Question: Issue that I have is that whenever I try to change from Menu fragment in the navigation drawer to Contacto fragment, it stays in the same page with both pageviewer and listview including a large text I added in 'lay_contactofragment.xml' to differentiate both fragments.
Here are some screenshots of what happens when I click on both fragment in navigation drawer:

'''
String[] categoria = {
"Jeans"
};
int[] imagenes = {
R.drawable.veroxjeans1,
R.drawable.veroxjeans2,
R.drawable.veroxjeans3,
R.drawable.veroxjeans4,
R.drawable.veroxjeans5,
R.drawable.veroxjeans6,
R.drawable.veroxjeans7
};
SectionsPagerAdapter mSectionsPagerAdapter;
ViewPager mViewPager;
@Override
protected void onCreate(Bundle savedInstanceState) {
super.onCreate(savedInstanceState);
setContentView(R.layout.activity_main);
/*texto = (TextView) findViewById(R.id.texto);*/
mTitle = mDrawerTitle = getTitle();
// load slide menu items
navMenuTitles = getResources().getStringArray(R.array.nav_drawer_items);
// nav drawer icons from resources
navMenuIcons = getResources()
.obtainTypedArray(R.array.nav_drawer_icons);
mDrawerLayout = (DrawerLayout) findViewById(R.id.drawer_layout);
mDrawerList = (ListView) findViewById(R.id.list_slidermenu);
navDrawerItems = new ArrayList<NavDrawerItem>();
// agregar un nuevo item al menu deslizante
// Menu
navDrawerItems.add(new NavDrawerItem(navMenuTitles[0], navMenuIcons.getResourceId(0, -1)));
// Contacto
navDrawerItems.add(new NavDrawerItem(navMenuTitles[1], navMenuIcons.getResourceId(1, -1)));
// Catologo
//navDrawerItems.add(new NavDrawerItem(navMenuTitles[2], navMenuIcons.getResourceId(2, -1), true, "Estrenos"));
// old Contacto (Pedidos)
//navDrawerItems.add(new NavDrawerItem(navMenuTitles[3], navMenuIcons.getResourceId(3, -1)));
// Recycle the typed array
navMenuIcons.recycle();
mDrawerList.setOnItemClickListener(new SlideMenuClickListener());
// setting the nav drawer list adapter
adapter = new NavDrawerListAdapter(getApplicationContext(),
navDrawerItems);
mDrawerList.setAdapter(adapter);
// enabling action bar app icon and behaving it as toggle button
getSupportActionBar().setDisplayHomeAsUpEnabled(true);
getSupportActionBar().setHomeButtonEnabled(true);
mDrawerToggle = new ActionBarDrawerToggle(this, mDrawerLayout,
R.drawable.ic_drawer, //nav menu toggle icon
R.string.app_name, // nav drawer open - description for accessibility
R.string.app_name // nav drawer close - description for accessibility
) {
public void onDrawerClosed(View view) {
getSupportActionBar().setTitle(mTitle);
// calling onPrepareOptionsMenu() to show action bar icons
invalidateOptionsMenu();
}
public void onDrawerOpened(View drawerView) {
getSupportActionBar().setTitle(mDrawerTitle);
// calling onPrepareOptionsMenu() to hide action bar icons
invalidateOptionsMenu();
}
};
mDrawerLayout.setDrawerListener(mDrawerToggle);
if (savedInstanceState == null) {
// on first time display view for first nav item
displayView(0);
}
//lista
ListView lista = (ListView) findViewById(R.id.listView1);
ArrayAdapter adapter = new ArrayAdapter(this, android.R.layout.simple_list_item_1, categoria );
lista.setAdapter(adapter);
//galeria de imagenes
mSectionsPagerAdapter = new SectionsPagerAdapter(getSupportFragmentManager());
mViewPager = (ViewPager) findViewById(R.id.pager);
mSectionsPagerAdapter.addfragments(PlaceholderFragment.newInstance(imagenes[0]));
mSectionsPagerAdapter.addfragments(PlaceholderFragment.newInstance(imagenes[1]));
mSectionsPagerAdapter.addfragments(PlaceholderFragment.newInstance(imagenes[2]));
mSectionsPagerAdapter.addfragments(PlaceholderFragment.newInstance(imagenes[3]));
mSectionsPagerAdapter.addfragments(PlaceholderFragment.newInstance(imagenes[4]));
mSectionsPagerAdapter.addfragments(PlaceholderFragment.newInstance(imagenes[5]));
mSectionsPagerAdapter.addfragments(PlaceholderFragment.newInstance(imagenes[6]));
mViewPager.setAdapter(mSectionsPagerAdapter);
}
public class SectionsPagerAdapter extends FragmentPagerAdapter {
List<Fragment> fragmentos;
public SectionsPagerAdapter(FragmentManager fm) {
super(fm);
fragmentos = new ArrayList<Fragment>();
}
public void addfragments(Fragment xfragment){
fragmentos.add(xfragment);
}
@Override
public Fragment getItem(int position) {
return fragmentos.get(position);
}
@Override
public int getCount() {
return fragmentos.size();
}
}
public static class PlaceholderFragment extends Fragment {
private static final String ARG_IMAGE = "imagen";
private int imagen;
public static PlaceholderFragment newInstance(int imagen) {
PlaceholderFragment fragment = new PlaceholderFragment();
Bundle args = new Bundle();
args.putInt(ARG_IMAGE, imagen);
fragment.setArguments(args);
fragment.setRetainInstance(true);
return fragment;
}
@Override
public void onCreate(Bundle savedInstanceState) {
super.onCreate(savedInstanceState);
if(getArguments() != null) {
imagen = getArguments().getInt(ARG_IMAGE);
}
}
public PlaceholderFragment() {
}
@Override
public View onCreateView(LayoutInflater inflater, ViewGroup container,
Bundle savedInstanceState) {
View rootView = inflater.inflate(R.layout.fragment_menu, container, false);
ImageView imagenView = (ImageView) rootView.findViewById(R.id.imageView1);
imagenView.setImageResource(imagen);
return rootView;
}
}
'''
'public View onCreateView'
'''
import android.support.v4.app.Fragment;
import android.os.Bundle;
import android.view.LayoutInflater;
import android.view.View;
import android.view.ViewGroup;
/**
* Created by WiLo on 2/13/2015.
*/
public class FmMenu extends Fragment {
@Override
public View onCreateView(LayoutInflater inflater, ViewGroup container,
Bundle savedInstanceState) {
View rootView = inflater.inflate(R.layout.lay_menufragment, container, false);
return rootView;
}
}
'''
'''
import android.support.v4.app.Fragment;
import android.os.Bundle;
import android.view.LayoutInflater;
import android.view.View;
import android.view.ViewGroup;
/**
* Created by WiLo on 2/13/2015.
*/
public class FmContacto extends Fragment {
@Override
public View onCreateView(LayoutInflater inflater, ViewGroup container,
Bundle savedInstanceState) {
View rootView = inflater.inflate(R.layout.lay_contactofragment, container, false);
return rootView;
}
}
'''
'''
<?xml version="1.0" encoding="utf-8"?>
<android.support.v4.widget.DrawerLayout
xmlns:android="http://schemas.android.com/apk/res/android"
android:id="@+id/drawer_layout"
android:layout_width="match_parent"
android:layout_height="match_parent"
android:background="#ff0a393d">
<!-- Linearlayout to display Fragments -->
<LinearLayout
xmlns:android="http://schemas.android.com/apk/res/android"
xmlns:tools="http://schemas.android.com/tools"
android:layout_width="fill_parent"
android:layout_height="fill_parent"
android:orientation="vertical"
android:id="@+id/container">
<android.support.v4.view.ViewPager
android:id="@+id/pager"
android:layout_width="match_parent"
android:layout_height="265dp"
tools:context=".MenuActivity" />
<ListView
android:layout_width="match_parent"
android:layout_height="wrap_content"
android:id="@+id/listView1"
android:layout_gravity="center_horizontal" />
</LinearLayout>
<!-- Listview to display slider menu -->
<ListView
android:id="@+id/list_slidermenu"
android:layout_width="240dp"
android:layout_height="match_parent"
android:layout_gravity="start"
android:choiceMode="singleChoice"
android:divider="@color/list_divider"
android:dividerHeight="1dp"
android:listSelector="@drawable/list_selector"
android:background="@color/list_background"/>
</android.support.v4.widget.DrawerLayout>
'''
'''
02-27 00:11:47.544 23569-23569/com.wlodsgn.bunbunup E/AndroidRuntime: FATAL EXCEPTION: main
Process: com.wlodsgn.bunbunup, PID: 23569
java.lang.RuntimeException: Unable to start activity ComponentInfo{com.wlodsgn.bunbunup/com.wlodsgn.bunbunup.MenuActivity}: java.lang.IllegalArgumentException: No view found for id 0x7f090048 (com.wlodsgn.bunbunup:id/container) for fragment FmMenu{425d2998 #0 id=0x7f090048}
at android.app.ActivityThread.performLaunchActivity(ActivityThread.java:2202)
at android.app.ActivityThread.handleLaunchActivity(ActivityThread.java:2252)
at android.app.ActivityThread.access$800(ActivityThread.java:139)
at android.app.ActivityThread$H.handleMessage(ActivityThread.java:1200)
at android.os.Handler.dispatchMessage(Handler.java:102)
at android.os.Looper.loop(Looper.java:136)
at android.app.ActivityThread.main(ActivityThread.java:5103)
at java.lang.reflect.Method.invokeNative(Native Method)
at java.lang.reflect.Method.invoke(Method.java:515)
at com.android.internal.os.ZygoteInit$MethodAndArgsCaller.run(ZygoteInit.java:790)
at com.android.internal.os.ZygoteInit.main(ZygoteInit.java:606)
at dalvik.system.NativeStart.main(Native Method)
Caused by: java.lang.IllegalArgumentException: No view found for id 0x7f090048 (com.wlodsgn.bunbunup:id/container) for fragment FmMenu{425d2998 #0 id=0x7f090048}
at android.support.v4.app.FragmentManagerImpl.moveToState(FragmentManager.java:939)
at android.support.v4.app.FragmentManagerImpl.moveToState(FragmentManager.java:1126)
at android.support.v4.app.BackStackRecord.run(BackStackRecord.java:739)
at android.support.v4.app.FragmentManagerImpl.execPendingActions(FragmentManager.java:1489)
at android.support.v4.app.FragmentActivity.onStart(FragmentActivity.java:548)
at android.app.Instrumentation.callActivityOnStart(Instrumentation.java:1171)
at android.app.Activity.performStart(Activity.java:5285)
at android.app.ActivityThread.performLaunchActivity(ActivityThread.java:2175)
at android.app.ActivityThread.handleLaunchActivity(ActivityThread.java:2252)
at android.app.ActivityThread.access$800(ActivityThread.java:139)
at android.app.ActivityThread$H.handleMessage(ActivityThread.java:1200)
at android.os.Handler.dispatchMessage(Handler.java:102)
at android.os.Looper.loop(Looper.java:136)
at android.app.ActivityThread.main(ActivityThread.java:5103)
at java.lang.reflect.Method.invokeNative(Native Method)
at java.lang.reflect.Method.invoke(Method.java:515)
at com.android.internal.os.ZygoteInit$MethodAndArgsCaller.run(ZygoteInit.java:790)
at com.android.internal.os.ZygoteInit.main(ZygoteInit.java:606)
at dalvik.system.NativeStart.main(Native Method)
'''
'''
import java.util.ArrayList;
import java.util.List;
import android.support.v7.app.ActionBarActivity;
import android.support.v4.app.FragmentManager;
import android.support.v4.app.FragmentPagerAdapter;
import android.support.v4.view.ViewPager;
import android.view.LayoutInflater;
import android.widget.AdapterView;
import android.widget.ArrayAdapter;
import android.widget.ImageView;
import android.widget.ListView;
import android.app.Activity;
import android.support.v4.app.Fragment;
import android.os.Bundle;
import android.view.LayoutInflater;
import android.view.View;
import android.view.ViewGroup;
/**
* Created by WiLo on 2/13/2015.
*/
public class FmMenu extends Fragment {
String[] categoria = {
"Jeans"
};
int[] imagenes = {
R.drawable.veroxjeans1,
R.drawable.veroxjeans2,
R.drawable.veroxjeans3,
R.drawable.veroxjeans4,
R.drawable.veroxjeans5,
R.drawable.veroxjeans6,
R.drawable.veroxjeans7
};
SectionsPagerAdapter mSectionsPagerAdapter;
ViewPager mViewPager;
@Override
public View onCreateView(LayoutInflater inflater, ViewGroup container,
Bundle savedInstanceState) {
View rootView = inflater.inflate(R.layout.lay_menufragment, container, false);
//lista
ListView lista = (ListView) rootView.findViewById(R.id.listView1);
ArrayAdapter adapter = new ArrayAdapter(this.getActivity(), android.R.layout.simple_list_item_1, categoria);
lista.setAdapter(adapter);
//galeria de imagenes
mSectionsPagerAdapter = new SectionsPagerAdapter(getChildFragmentManager());
mViewPager = (ViewPager) rootView.findViewById(R.id.pager);
mSectionsPagerAdapter.addfragments(PlaceholderFragment.newInstance(imagenes[0]));
mSectionsPagerAdapter.addfragments(PlaceholderFragment.newInstance(imagenes[1]));
mSectionsPagerAdapter.addfragments(PlaceholderFragment.newInstance(imagenes[2]));
mSectionsPagerAdapter.addfragments(PlaceholderFragment.newInstance(imagenes[3]));
mSectionsPagerAdapter.addfragments(PlaceholderFragment.newInstance(imagenes[4]));
mSectionsPagerAdapter.addfragments(PlaceholderFragment.newInstance(imagenes[5]));
mSectionsPagerAdapter.addfragments(PlaceholderFragment.newInstance(imagenes[6]));
mViewPager.setAdapter(mSectionsPagerAdapter);
return rootView;
}
/*@Override
protected void onCreate(Bundle savedInstanceState) {
super.onCreate(savedInstanceState);
setContentView(R.layout.lay_menufragment);
//lista
ListView lista = (ListView) findViewById(R.id.listView1);
ArrayAdapter adapter = new ArrayAdapter(this, android.R.layout.simple_list_item_1, categoria );
lista.setAdapter(adapter);
//galeria de imagenes
mSectionsPagerAdapter = new SectionsPagerAdapter(getFragmentManager());
mViewPager = (ViewPager) findViewById(R.id.pager);
mSectionsPagerAdapter.addfragments(PlaceholderFragment.newInstance(imagenes[0]));
mSectionsPagerAdapter.addfragments(PlaceholderFragment.newInstance(imagenes[1]));
mSectionsPagerAdapter.addfragments(PlaceholderFragment.newInstance(imagenes[2]));
mSectionsPagerAdapter.addfragments(PlaceholderFragment.newInstance(imagenes[3]));
mSectionsPagerAdapter.addfragments(PlaceholderFragment.newInstance(imagenes[4]));
mSectionsPagerAdapter.addfragments(PlaceholderFragment.newInstance(imagenes[5]));
mSectionsPagerAdapter.addfragments(PlaceholderFragment.newInstance(imagenes[6]));
mViewPager.setAdapter(mSectionsPagerAdapter);
}*/
public class SectionsPagerAdapter extends FragmentPagerAdapter {
List<Fragment> fragmentos;
public SectionsPagerAdapter(FragmentManager fm) {
super(fm);
fragmentos = new ArrayList<Fragment>();
}
public void addfragments(Fragment xfragment){
fragmentos.add(xfragment);
}
@Override
public Fragment getItem(int position) {
return fragmentos.get(position);
}
@Override
public int getCount() {
return fragmentos.size();
}
}
public static class PlaceholderFragment extends Fragment {
private static final String ARG_IMAGE = "imagen";
private int imagen;
public static PlaceholderFragment newInstance(int imagen) {
PlaceholderFragment fragment = new PlaceholderFragment();
Bundle args = new Bundle();
args.putInt(ARG_IMAGE, imagen);
fragment.setArguments(args);
fragment.setRetainInstance(true);
return fragment;
}
@Override
public void onCreate(Bundle savedInstanceState) {
super.onCreate(savedInstanceState);
if(getArguments() != null) {
imagen = getArguments().getInt(ARG_IMAGE);
}
}
public PlaceholderFragment() {
}
@Override
public View onCreateView(LayoutInflater inflater, ViewGroup container,
Bundle savedInstanceState) {
View rootView = inflater.inflate(R.layout.fragment_menu, container, false);
ImageView imagenView = (ImageView) rootView.findViewById(R.id.imageView1);
imagenView.setImageResource(imagen);
return rootView;
}
}
}
'''
'''
<?xml version="1.0" encoding="utf-8"?>
<!-- Linearlayout to display Fragments -->
<FrameLayout
xmlns:android="http://schemas.android.com/apk/res/android"
xmlns:tools="http://schemas.android.com/tools"
android:layout_width="fill_parent"
android:layout_height="fill_parent"
android:orientation="vertical"
android:id="@+id/container">
<android.support.v4.view.ViewPager
android:id="@+id/pager"
android:layout_width="match_parent"
android:layout_height="265dp"
tools:context=".MenuActivity" />
<ListView
android:layout_width="match_parent"
android:layout_height="wrap_content"
android:id="@+id/listView1"
android:layout_gravity="center_horizontal" />
</FrameLayout>
'''
'''
<?xml version="1.0" encoding="utf-8"?>
<android.support.v4.widget.DrawerLayout
xmlns:android="http://schemas.android.com/apk/res/android"
android:id="@+id/drawer_layout"
android:layout_width="match_parent"
android:layout_height="match_parent"
android:background="#ff0a393d">
<!-- Listview to display slider menu -->
<ListView
android:id="@+id/list_slidermenu"
android:layout_width="240dp"
android:layout_height="match_parent"
android:layout_gravity="start"
android:choiceMode="singleChoice"
android:divider="@color/list_divider"
android:dividerHeight="1dp"
android:listSelector="@drawable/list_selector"
android:background="@color/list_background"/>
</android.support.v4.widget.DrawerLayout>
'''
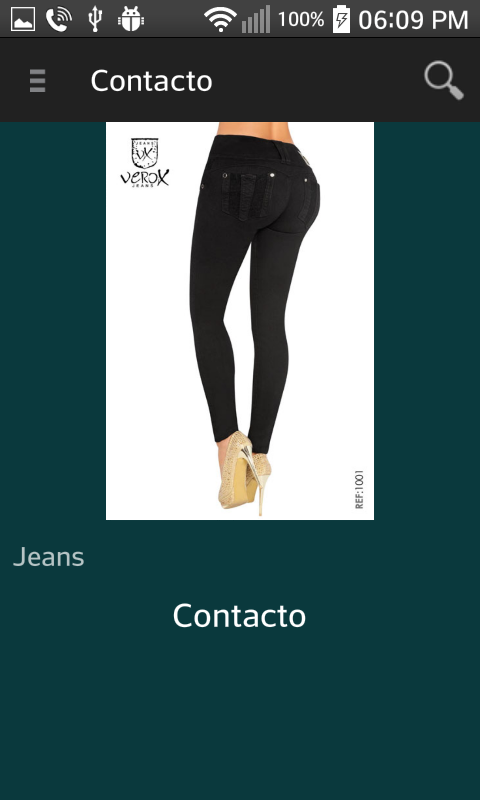
Answer: '''
<LinearLayout
xmlns:android="http://schemas.android.com/apk/res/android"
xmlns:tools="http://schemas.android.com/tools"
android:layout_width="fill_parent"
android:layout_height="fill_parent"
android:orientation="vertical"
android:id="@+id/container">
'''
...
'''
f (fragment != null) {
FragmentManager fragmentManager = getSupportFragmentManager();
fragmentManager.beginTransaction()
.replace(R.id.container, fragment).commit();
'''
You are using 'LinearLayout' as a container to add fragment, but you should use 'FrameLayout' as container. Can you replace it with 'FrameLayout' and try if it works?
Also If I understand your requirements correctly, the 'ViewPager' and 'ListView' should be present in fragment layout and not as child of the container view. i.e
1. Move ViewPager and ListView to lay_menufragment and it's related java code to FmMenu fragment. This is your first page.
2. Similarly, move the large TextView to lay_contactofragment fragment.This is your second page.
So basically your main activity just acts as container to hold fragments, the views needed for each page should be added to that particular fragment itself.
:
Add frameLayout container in main activity. Not in fragment.
'''
<?xml version="1.0" encoding="utf-8"?>
<android.support.v4.widget.DrawerLayout
xmlns:android="http://schemas.android.com/apk/res/android"
android:id="@+id/drawer_layout"
android:layout_width="match_parent"
android:layout_height="match_parent"
android:background="#ff0a393d">
<FrameLayout
xmlns:android="http://schemas.android.com/apk/res/android"
xmlns:tools="http://schemas.android.com/tools"
android:layout_width="fill_parent"
android:layout_height="fill_parent"
android:orientation="vertical"
android:id="@+id/container">
</FrameLayout>
<!-- Listview to display slider menu -->
<ListView
android:id="@+id/list_slidermenu"
android:layout_width="240dp"
android:layout_height="match_parent"
android:layout_gravity="start"
android:choiceMode="singleChoice"
android:divider="@color/list_divider"
android:dividerHeight="1dp"
android:listSelector="@drawable/list_selector"
android:background="@color/list_background"/>
</android.support.v4.widget.DrawerLayout>
'''
You can add LinearLayou/relativeLayout as parent in Fragment. FrameLayout is not really needed.
'''
<?xml version="1.0" encoding="utf-8"?>
<!-- Linearlayout to display Fragments -->
<LinearLayout
xmlns:android="http://schemas.android.com/apk/res/android"
xmlns:tools="http://schemas.android.com/tools"
android:layout_width="fill_parent"
android:layout_height="fill_parent"
android:orientation="vertical"
android:id="@+id/container">
<android.support.v4.view.ViewPager
android:id="@+id/pager"
android:layout_width="match_parent"
android:layout_height="265dp"
tools:context=".MenuActivity" />
<ListView
android:layout_width="match_parent"
android:layout_height="wrap_content"
android:id="@+id/listView1"
android:layout_gravity="center_horizontal" />
</LinearLayout>
'''